Question: I have an image as in figure():

I'm trying to rotate it with respect to the 'X' mark inside the circle. So, I tried the
'object.anchorX' and 'object.anchorY' properties. But it isn't working(ie., the anchor point isn't changing) :(
My code is:
'''
local secondHand = display.newImageRect( "clock-hands-hi-v1.png", 412, 64 )
secondHand.anchorX = 0.223
secondHand.anchorY = 0.5
secondHand.x = 160
secondHand.y = 240
timer.performWithDelay( 1000, function() secondHand.rotation = secondHand.rotation + 6; end, 0 )
-- two reference lines
line = display.newRect(159,0,1,480)
line:setFillColor(255)
line = display.newRect(0,239,320,1)
line:setFillColor(255)
'''
My corona version is the latest one: '2013.1202 (2013.8.28)'
Anyone pls identify what is wrong with my code. Pls, pls help.
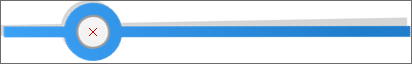
Answer: I don't know if you already figured it out but anchorX and anchorY are supported starting with build #2013.2076.
The build 2013.1202 seems to still use Graphics 1.0.
You should download the last public version of corona if you want to use them or use any stuff of the Graphics 2.0 update.
You can find it here : <URL>